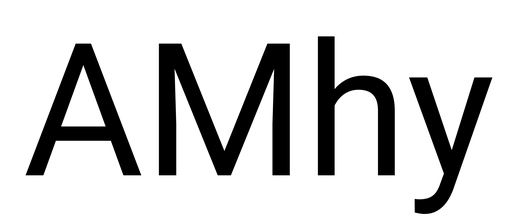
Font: Roboto_Regular